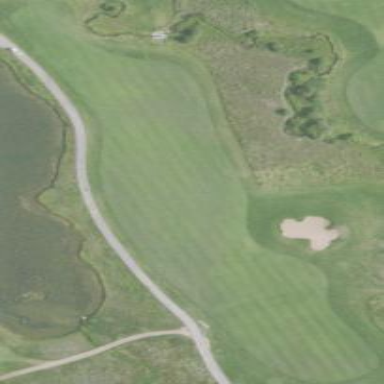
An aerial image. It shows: Grassy golf fairway.